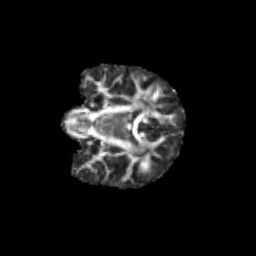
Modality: FA
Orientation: coronal
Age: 12
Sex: female
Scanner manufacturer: siemens
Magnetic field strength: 3 T
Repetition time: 3.8 s
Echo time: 0.07 s